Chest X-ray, AP view. Patient: 42 years old, sex M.
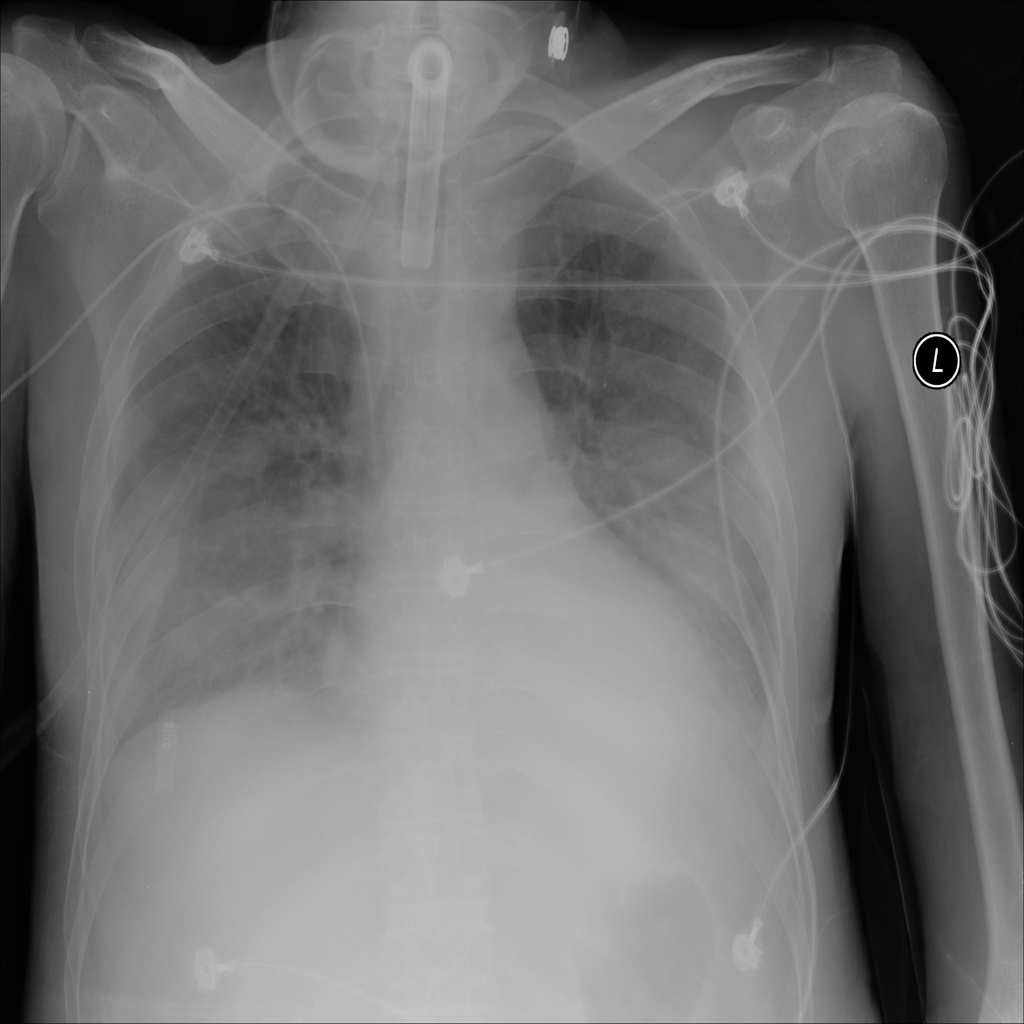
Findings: Consolidation